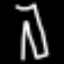
Label: pants